Question: Hi I have my own ServiceBehavior:
'''
public class StructureMapServiceBehavior : IServiceBehavior
{
public void ApplyDispatchBehavior(ServiceDescription serviceDescription, ServiceHostBase serviceHostBase)
{
foreach (ChannelDispatcherBase cdb in serviceHostBase.ChannelDispatchers)
{
ChannelDispatcher cd = cdb as ChannelDispatcher;
if (cd != null)
{
foreach (EndpointDispatcher ed in cd.Endpoints)
{
ed.DispatchRuntime.InstanceProvider =
new StructureMapInstanceProvider(serviceDescription.ServiceType);
}
}
}
}
public void AddBindingParameters(ServiceDescription serviceDescription, ServiceHostBase serviceHostBase, Collection<ServiceEndpoint> endpoints, BindingParameterCollection bindingParameters)
{
}
public void Validate(ServiceDescription serviceDescription, ServiceHostBase serviceHostBase)
{
}
}
'''
How i can add it in App.config with WCF configuration tool ?
:

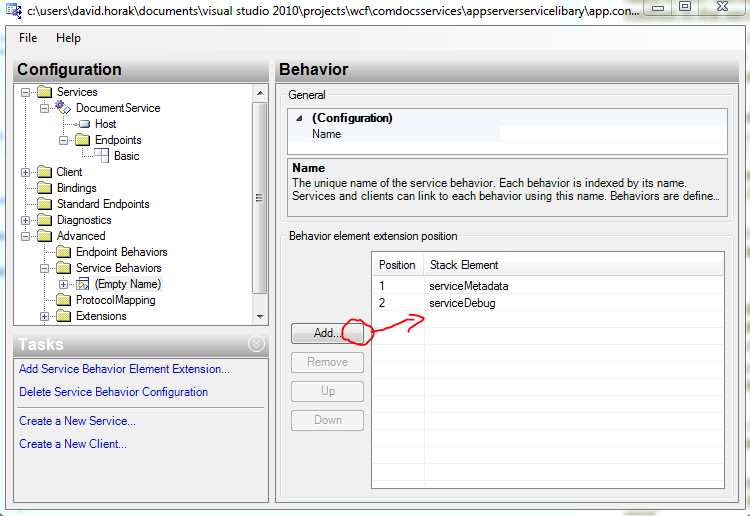
Answer: Create a class that inherit from 'BehaviorExtensionElement':
'''
public class StructureMapServiceBehaviorElement : BehaviorExtensionElement
{
public override Type BehaviorType
{
get { return typeof(StructureMapServiceBehavior ); }
}
protected override object CreateBehavior()
{
return new StructureMapServiceBehavior ();
}
}
'''
Then register your extension in the config file:
'''
<behaviorExtensions>
<add name="timeService" type="YourAssembly.StructureMapServiceBehaviorElement ,
YourAssembly, Version=1.0.0.0, Culture=neutral, PublicKeyToken=null" />
</behaviorExtensions>
'''
When that is done you can use your extension like any other.
EDIT: To do it using the configuration tool, it is similar. Once the class above is created, register your behavior in the extensions section of the WCF configuration tool (advanced->extensions->behavior element extensions)